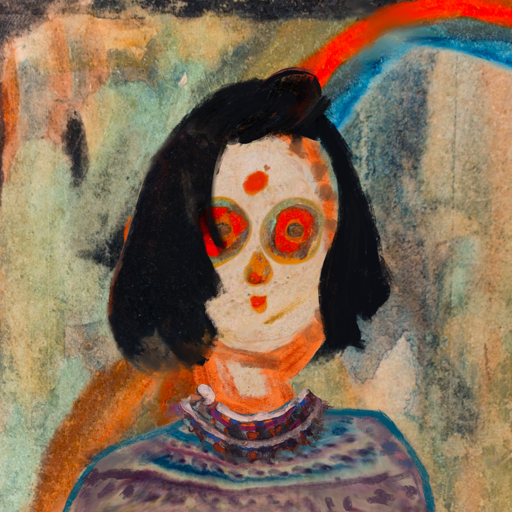
Background: Childish, Head And Neck Front: Rupkatha, Face Front: Sisters, Bust: HillGirl, Hair Front: Mosgoul, Head Accessory: Blank, Second Necklace: Blank, Necklace: Hypocrite_1, Baby: Blank